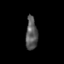
Tissue: skin
Cell type: Epithelial cells
Senescence score: 0.2553
Nuclear area (px): 373
Mean DAPI intensity: 88.997